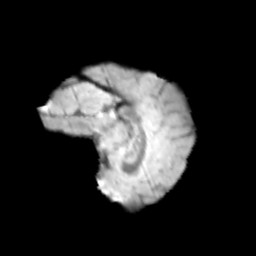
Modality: T2w
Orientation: sagittal
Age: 13
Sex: female
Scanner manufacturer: siemens
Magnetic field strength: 3 T
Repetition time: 3.8 s
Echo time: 0.07 s